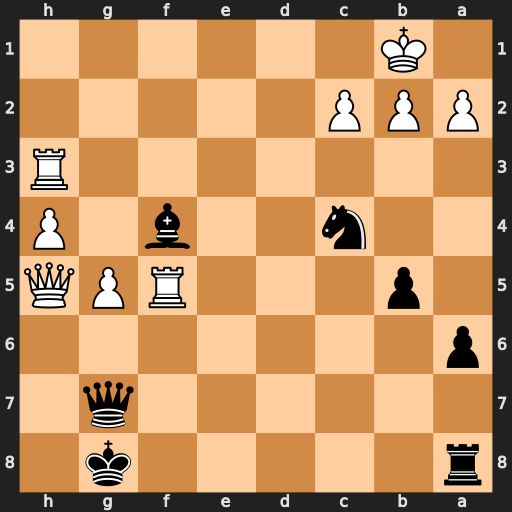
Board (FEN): r5k1/6q1/p7/1p3RPQ/2n2b1P/7R/PPP5/1K6
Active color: b
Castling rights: -
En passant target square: -
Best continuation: Qxb2#